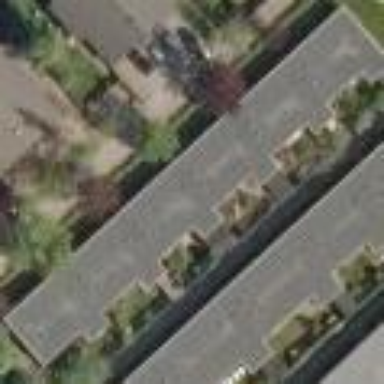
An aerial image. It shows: Terrace building.